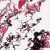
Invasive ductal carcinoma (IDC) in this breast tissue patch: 0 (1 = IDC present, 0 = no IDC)